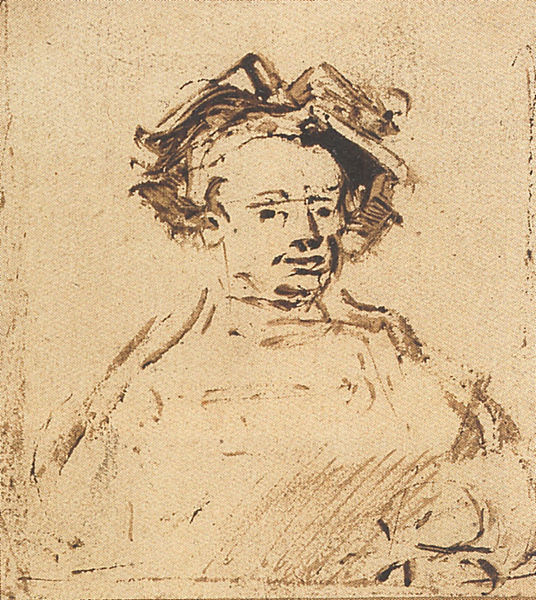
Titel: Selbstbildnis
Künstler: Harmensz van Rijn Rembrandt
Institution: Rotterdam, Museum Boymans-van-Beuningen
Schlagwörter: feder, hand, kopf, mann, schatten, braun, frau, frisur, hut, nase, schwarz, skizze, zeichnung, blick, augen, gesicht, mensch, portrait, porträt, auge, haare, brustbild, papier, studie, grafik, büste, striche, tusche, schraffur, brille, wirr, tinte, tuche, haaare, vorskizzr